Chest X-ray:
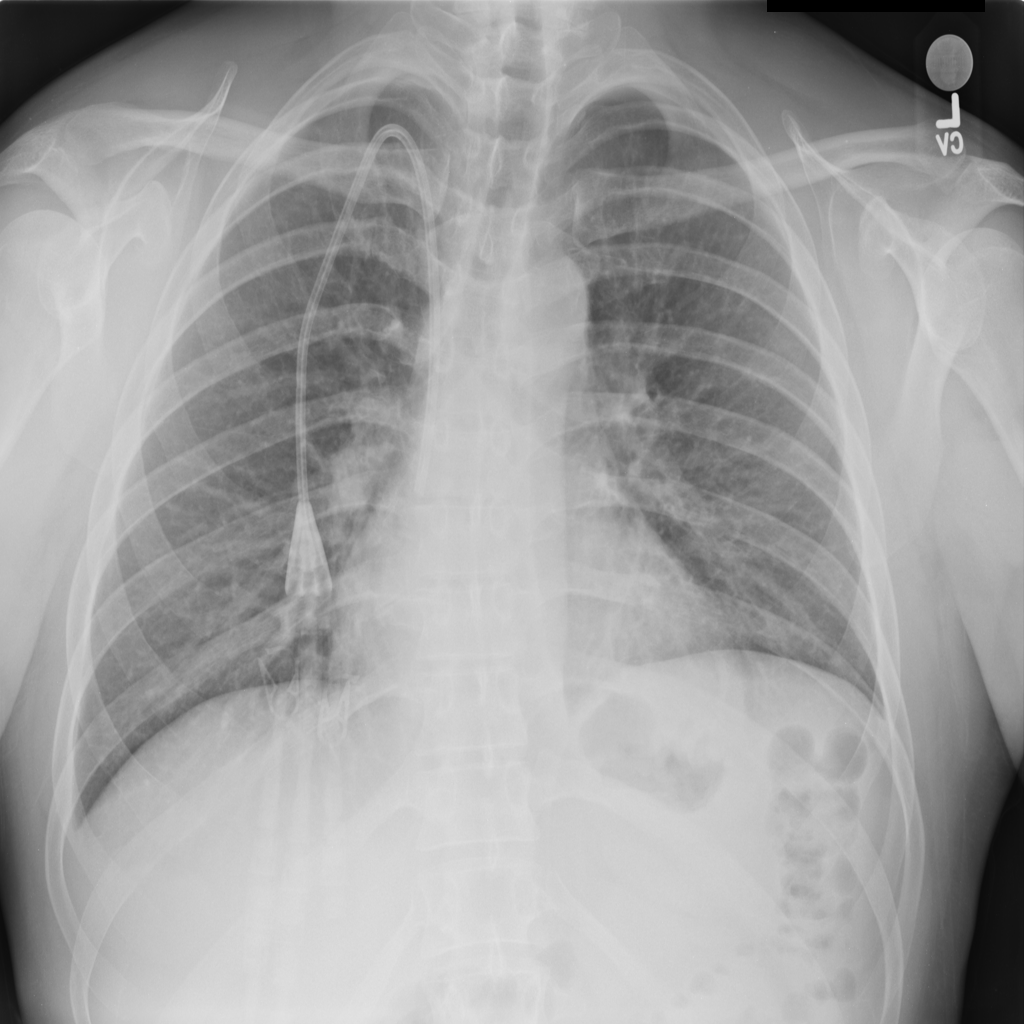
No abnormal finding: yes